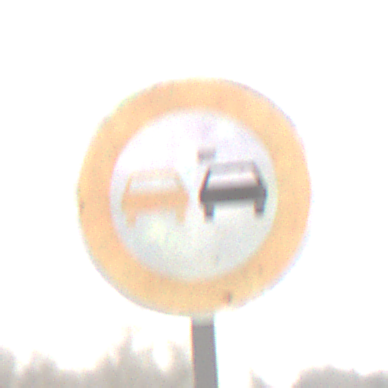
Verkehrszeichen: Ueberholverbot
Umgebung: Outdoor, Nature
Tageszeit: MorningAfternoon
Wetter: PartlyCloudy
Licht: Natural
Jahreszeit: Winter
Kontrast: MediumContrast